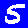
Digit: 5